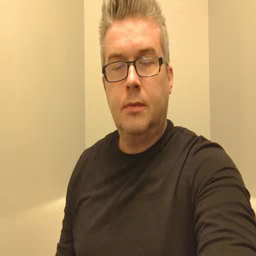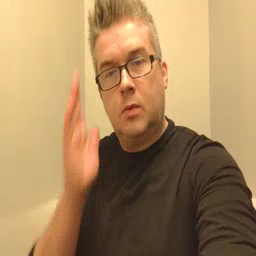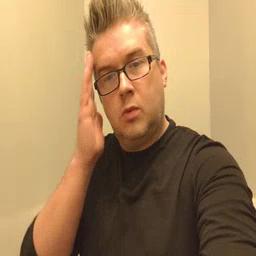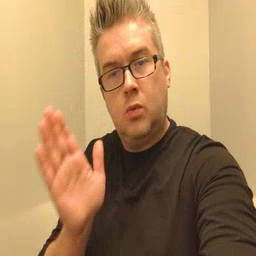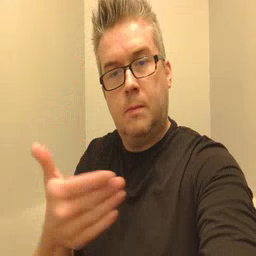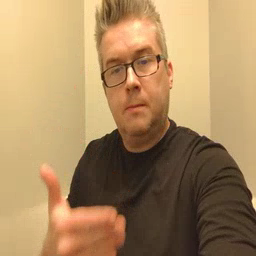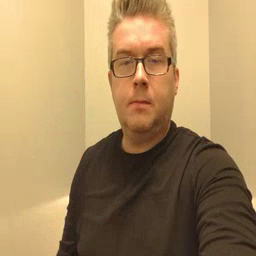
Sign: bedroom